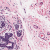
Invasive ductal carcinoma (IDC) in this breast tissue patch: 0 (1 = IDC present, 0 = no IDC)